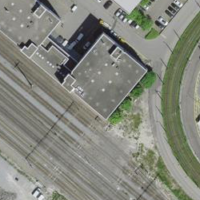
EUNIS habitat code: 54
Species observed at this site:
Certhia brachydactyla
Chroicocephalus ridibundus
Corvus corone
Lophophanes cristatus
Chloris chloris
Milvus milvus
Pica pica
Sitta europaea
Garrulus glandarius
Columba livia
Fringilla coelebs
Buteo buteo
Turdus merula